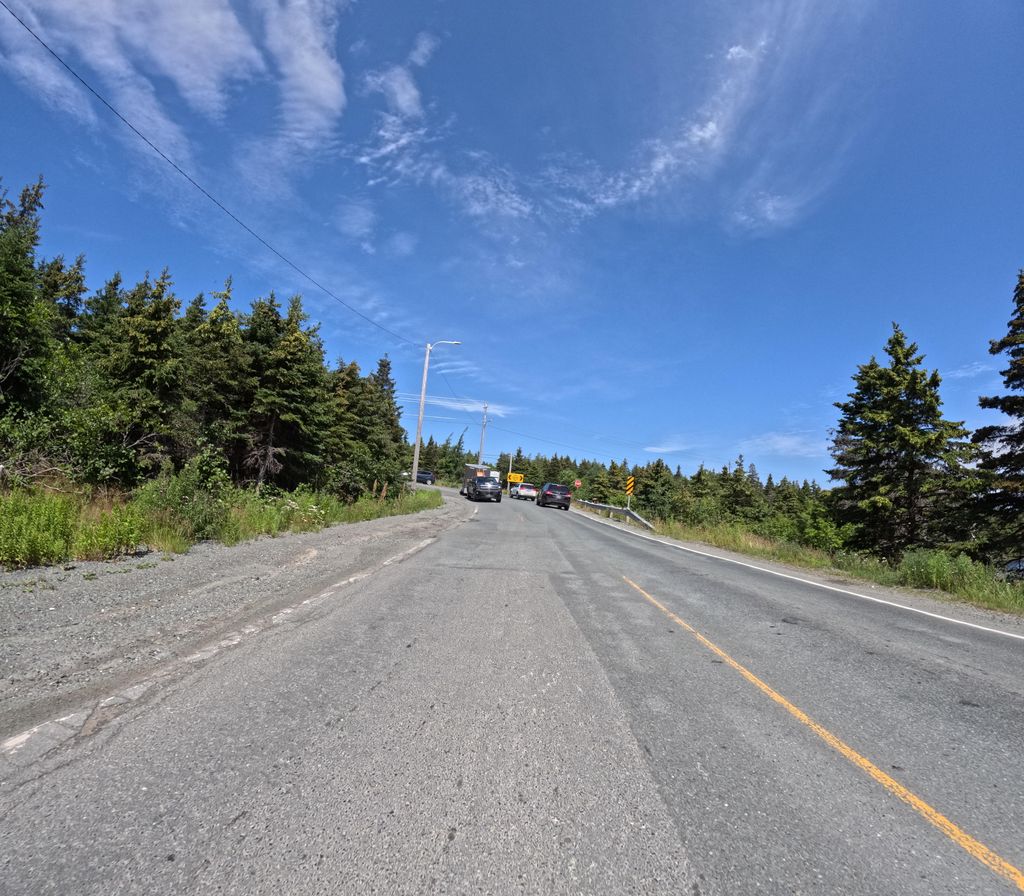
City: st_johns